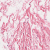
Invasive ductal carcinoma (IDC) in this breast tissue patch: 0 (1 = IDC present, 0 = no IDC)